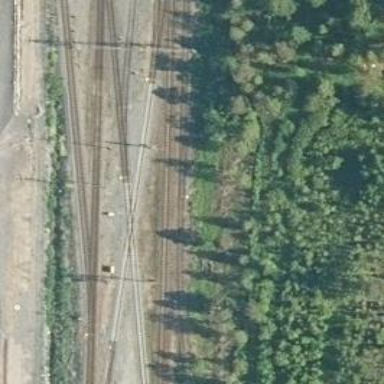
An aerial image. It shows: Railway crossing.